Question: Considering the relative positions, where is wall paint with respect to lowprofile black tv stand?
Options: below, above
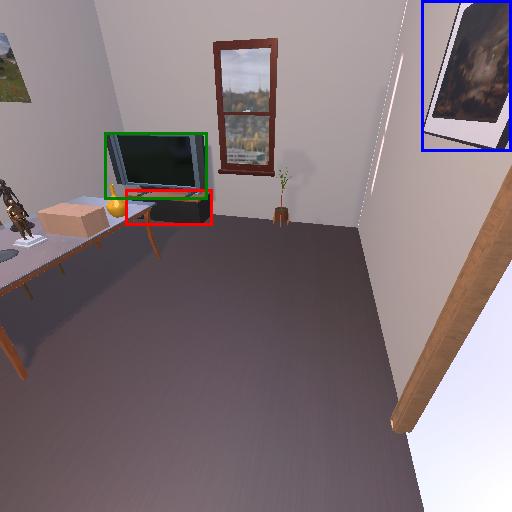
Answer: below